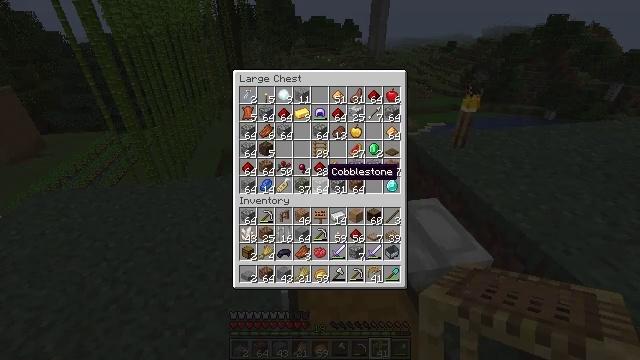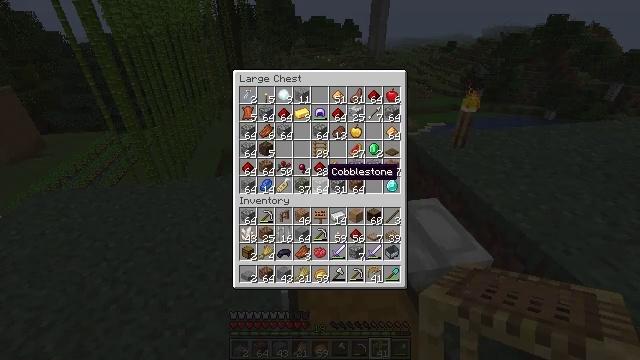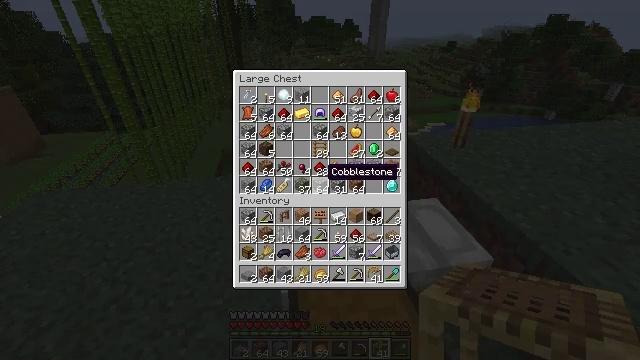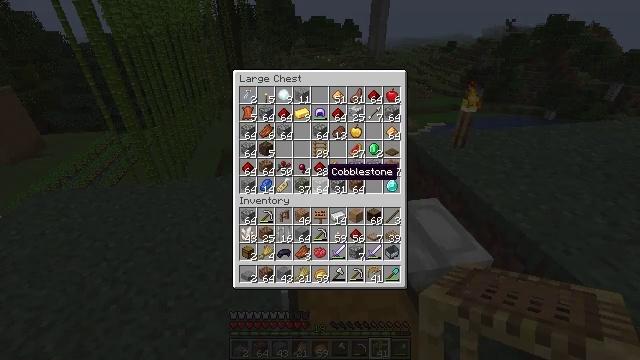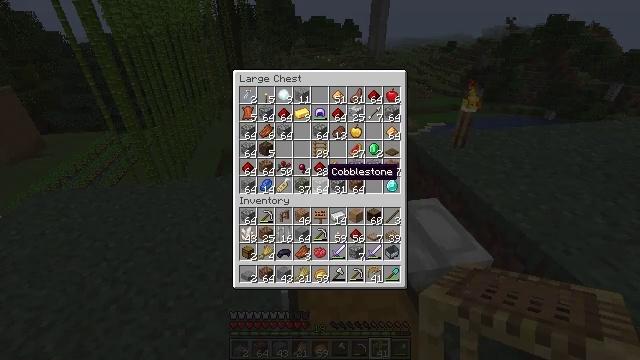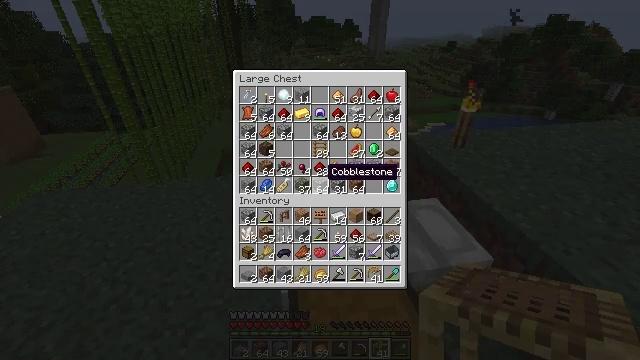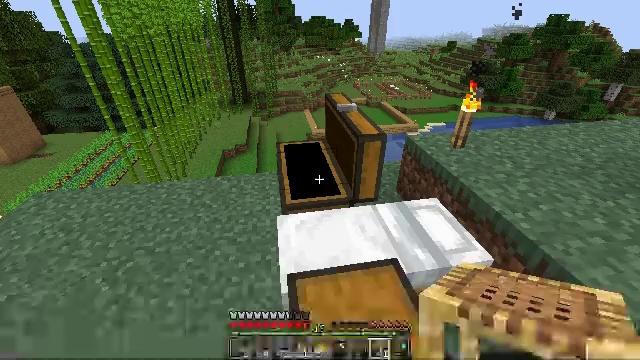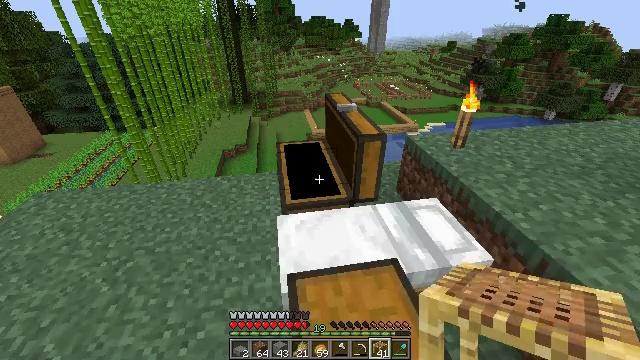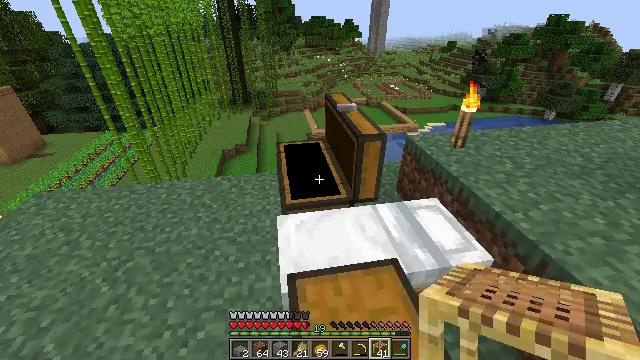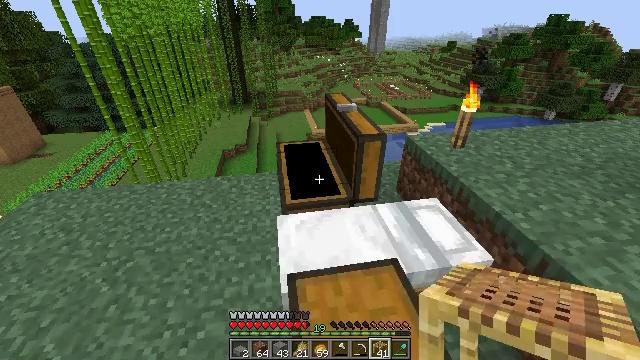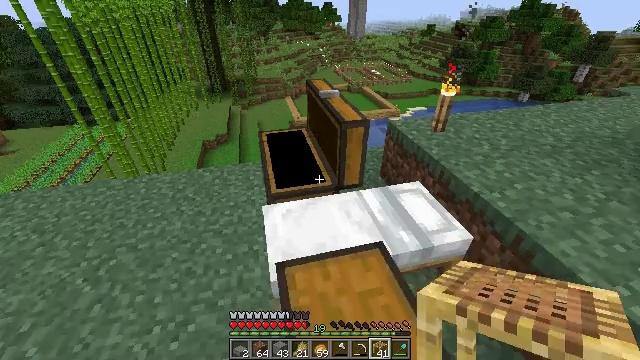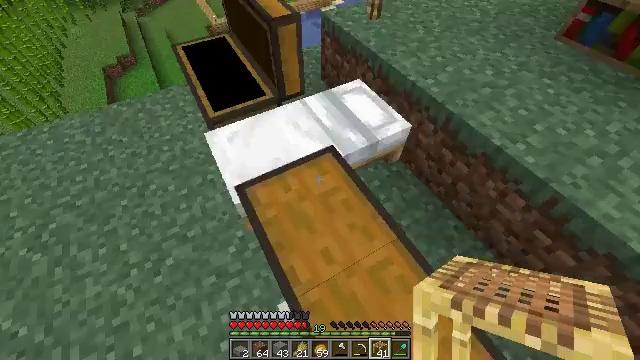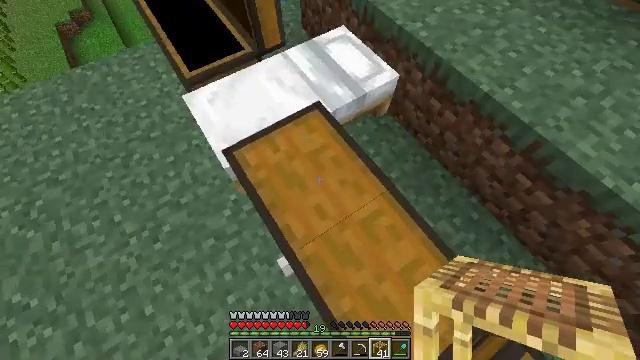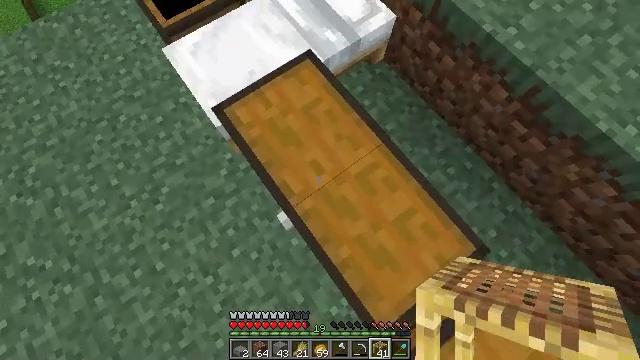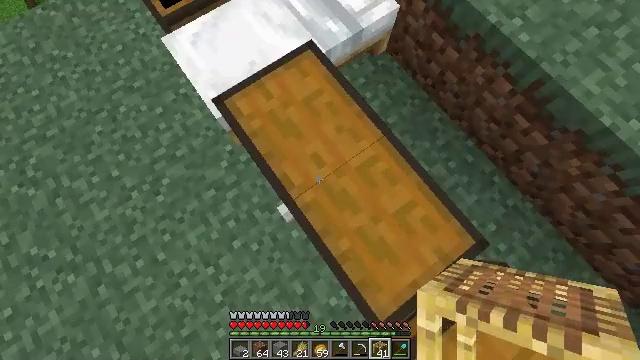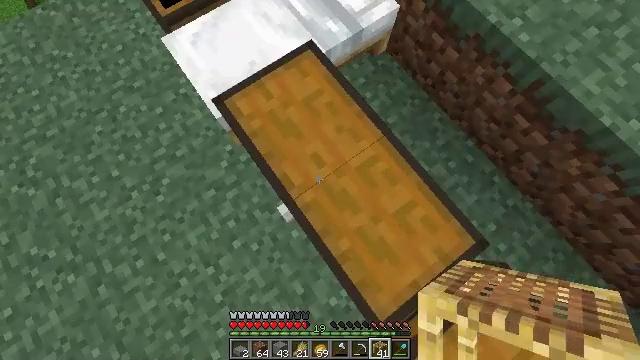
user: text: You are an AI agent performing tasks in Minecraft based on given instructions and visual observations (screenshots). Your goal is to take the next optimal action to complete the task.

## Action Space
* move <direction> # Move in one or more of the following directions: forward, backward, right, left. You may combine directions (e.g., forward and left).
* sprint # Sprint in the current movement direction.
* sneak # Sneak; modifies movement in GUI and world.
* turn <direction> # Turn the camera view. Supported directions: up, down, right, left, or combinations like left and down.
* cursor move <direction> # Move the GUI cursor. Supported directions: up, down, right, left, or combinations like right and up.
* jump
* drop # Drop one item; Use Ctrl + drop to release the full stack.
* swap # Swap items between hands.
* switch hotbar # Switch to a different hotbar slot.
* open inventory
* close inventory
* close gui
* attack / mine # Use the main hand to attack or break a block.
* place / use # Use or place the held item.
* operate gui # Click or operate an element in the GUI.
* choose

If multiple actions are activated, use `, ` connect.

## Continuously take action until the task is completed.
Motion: motion action
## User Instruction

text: Make glass by using sand in a furnace.
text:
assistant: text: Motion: no_op
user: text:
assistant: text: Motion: no_op
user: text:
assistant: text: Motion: no_op
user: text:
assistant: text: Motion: no_op
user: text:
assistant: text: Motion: no_op
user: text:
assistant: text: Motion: no_op
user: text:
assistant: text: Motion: close gui
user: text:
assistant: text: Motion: no_op
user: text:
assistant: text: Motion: no_op
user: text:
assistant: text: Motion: turn right and down
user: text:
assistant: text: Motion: turn right and down
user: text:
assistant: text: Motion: turn right and down
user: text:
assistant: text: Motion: turn right and down
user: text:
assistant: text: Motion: turn down
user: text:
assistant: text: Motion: use / place
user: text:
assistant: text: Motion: use / place
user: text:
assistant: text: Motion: use / place
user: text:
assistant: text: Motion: use / place
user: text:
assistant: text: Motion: no_op
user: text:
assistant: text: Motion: open gui
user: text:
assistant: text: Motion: no_op
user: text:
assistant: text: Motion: no_op
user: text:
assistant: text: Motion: no_op
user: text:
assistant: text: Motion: no_op
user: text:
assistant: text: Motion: no_op
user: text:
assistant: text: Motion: cursor move right
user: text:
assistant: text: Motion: cursor move right
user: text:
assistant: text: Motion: no_op
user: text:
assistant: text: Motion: no_op
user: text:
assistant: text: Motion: no_op